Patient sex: M
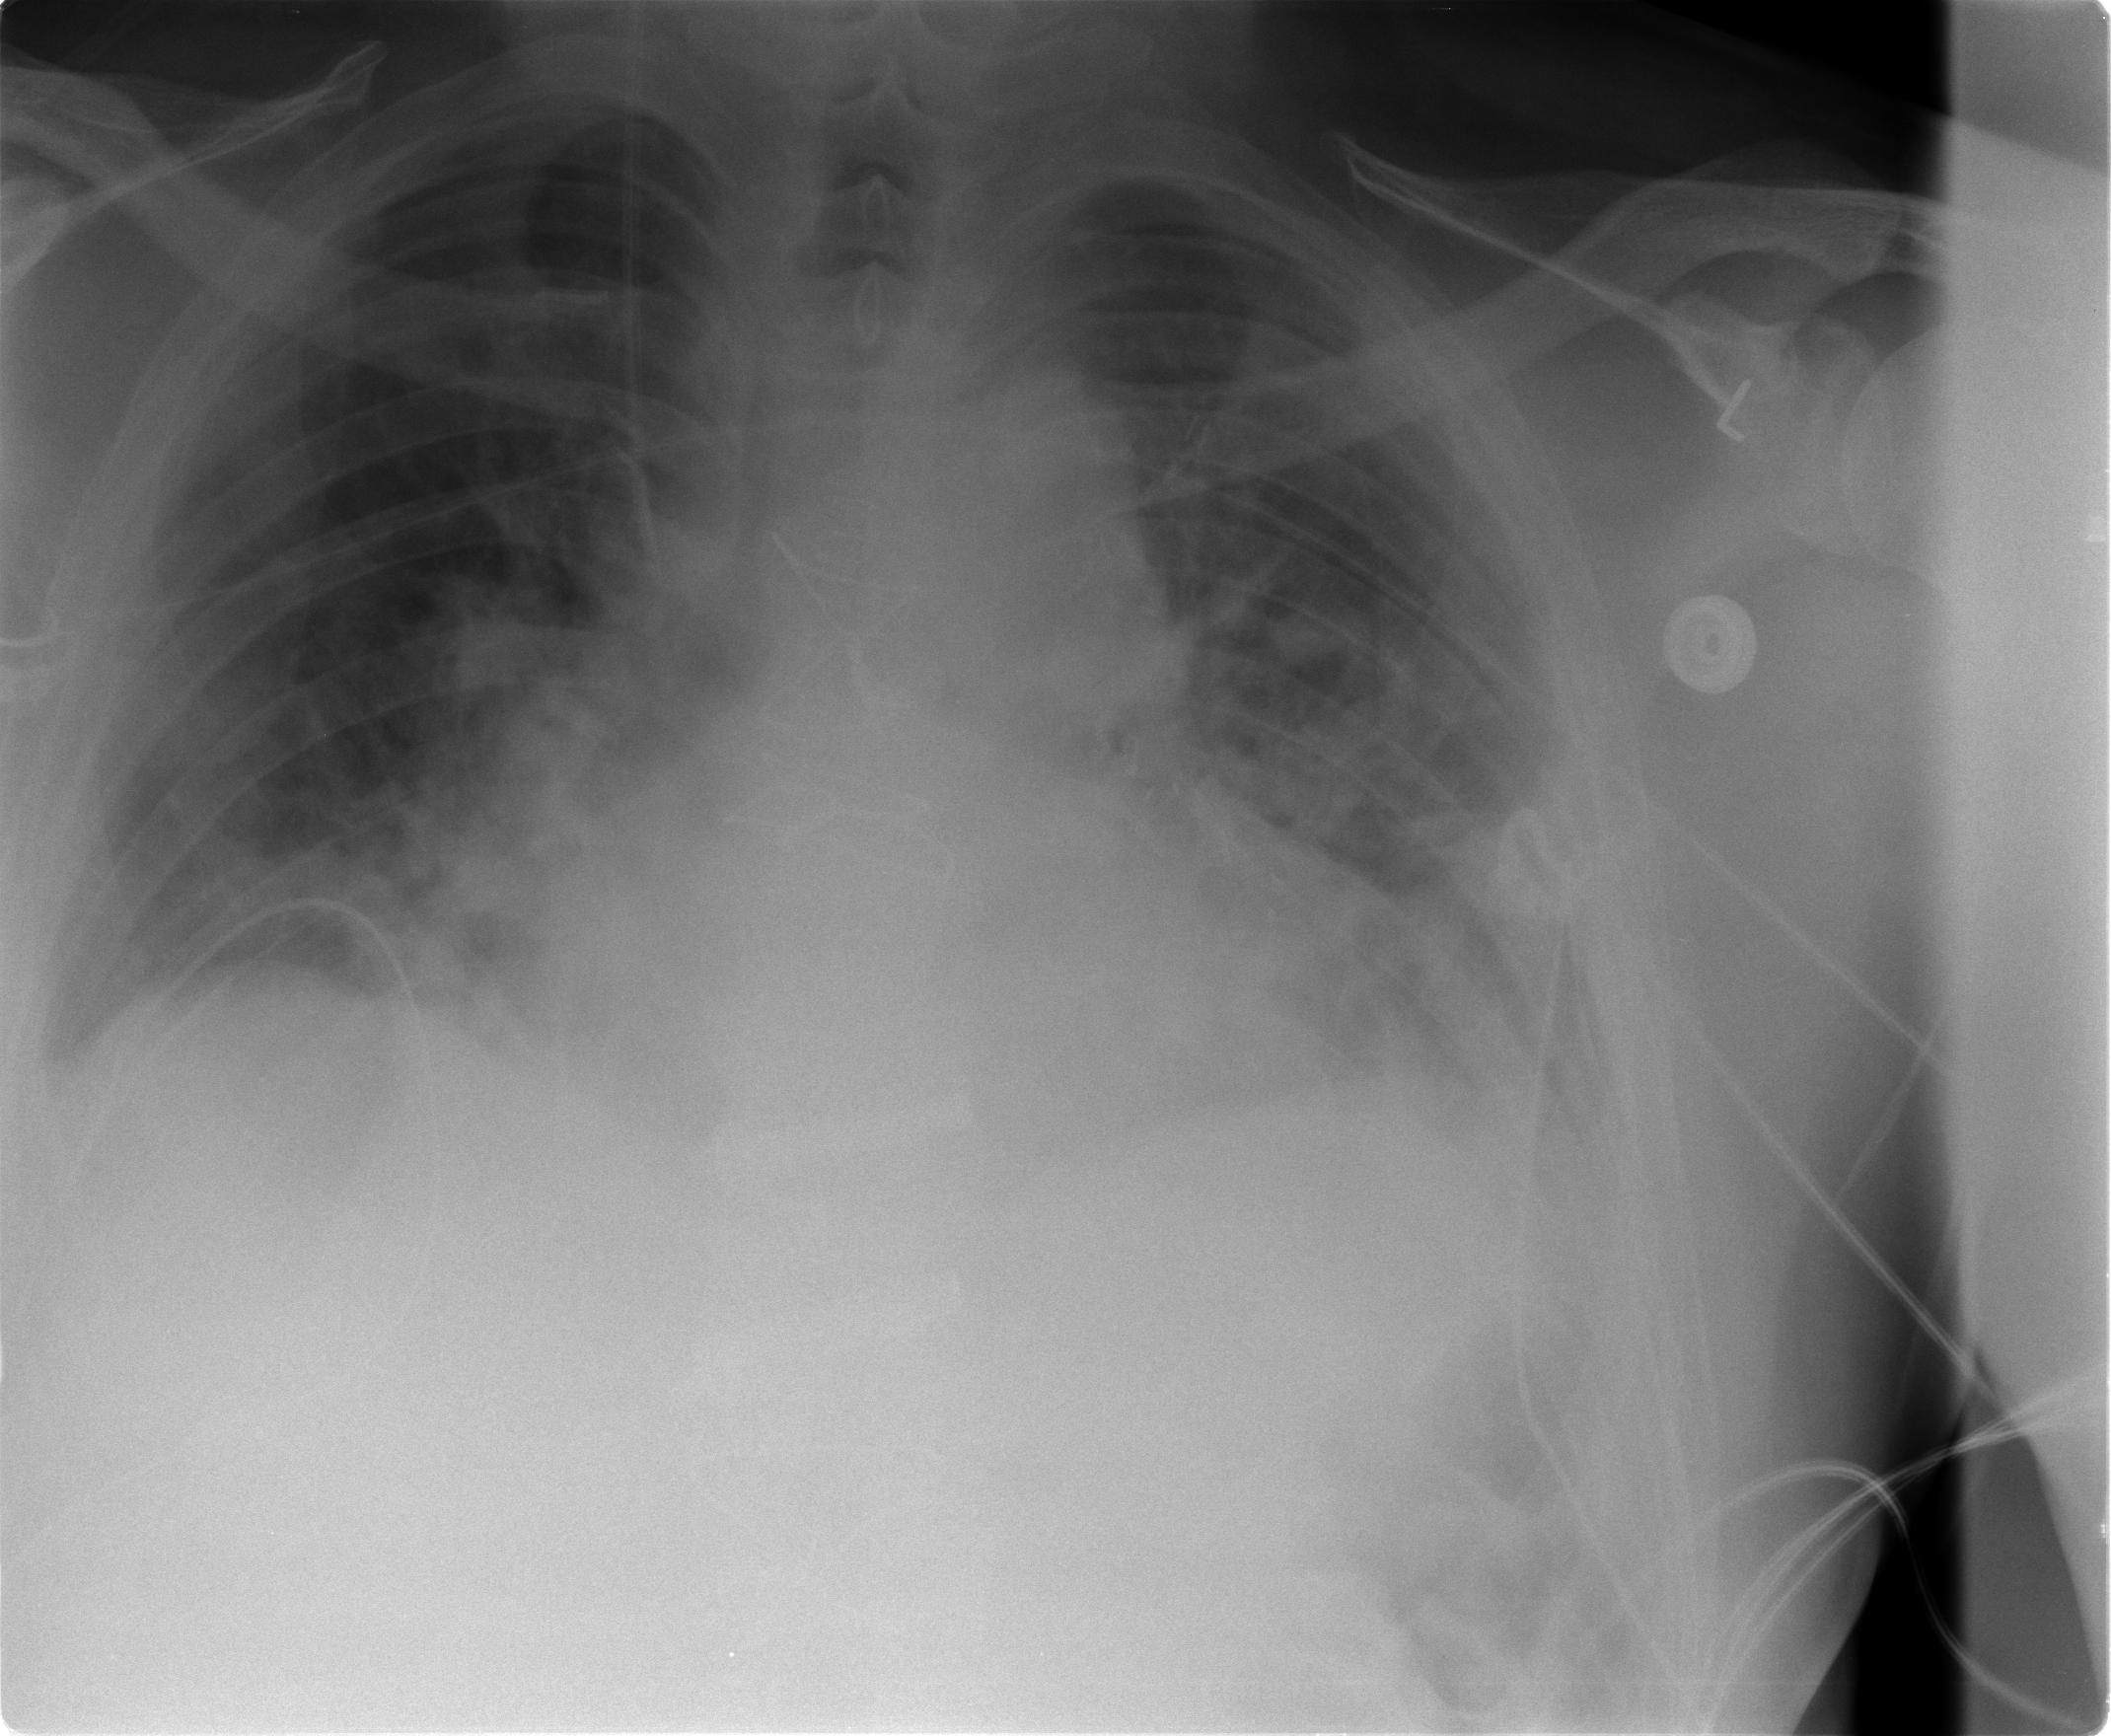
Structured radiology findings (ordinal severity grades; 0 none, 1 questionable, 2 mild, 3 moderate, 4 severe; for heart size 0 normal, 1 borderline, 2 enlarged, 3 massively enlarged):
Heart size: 2
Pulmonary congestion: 3
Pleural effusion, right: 0
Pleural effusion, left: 2
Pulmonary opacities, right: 2
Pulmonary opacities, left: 2
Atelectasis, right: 2
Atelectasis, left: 2